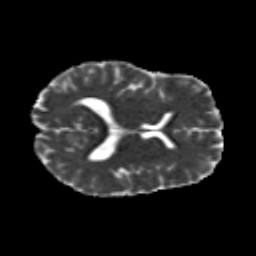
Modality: MD
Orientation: axial
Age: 28
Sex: male
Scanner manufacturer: siemens
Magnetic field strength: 3 T
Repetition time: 8.8 s
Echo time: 0.085 s